Aerial crown-view tile of a tropical tree (Barro Colorado Island, Panama), acquired 20250124:
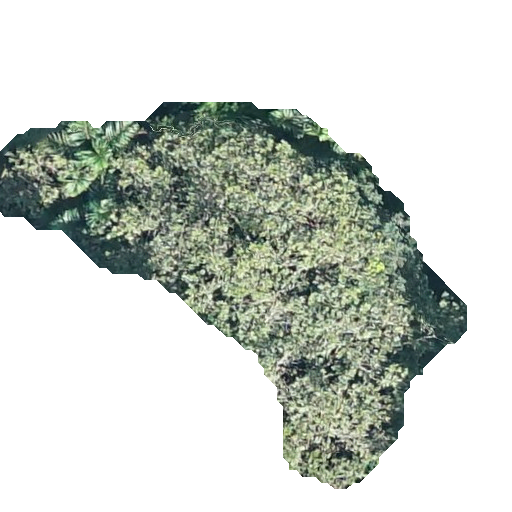
Species: Apeiba membranacea
GBIF accepted scientific name: Apeiba membranacea
Crown area: 136.501 m²